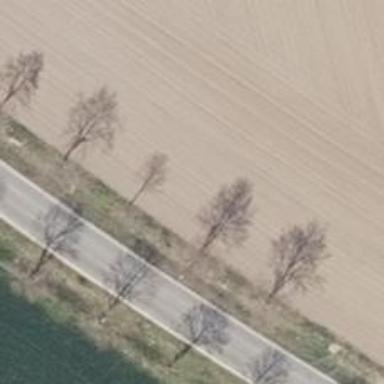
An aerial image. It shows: Row of trees in natural setting.